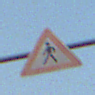
Verkehrszeichen: FussgaengerRechts
Umgebung: Outdoor, Nature
Tageszeit: SunriseSunset
Wetter: Clear
Licht: Natural
Jahreszeit: NotSpecified
Kontrast: LowContrast